Question: I have a solution that I am using for a build task of TFS 2010 (build server).
Most projects are fine to end up in the same location, only difference is some dynamically loaded plugins, which should be in a /Plugins subfolder relative to the other assemblies.
1) I have tried a few things, like modifying my DefaultTemplate.xaml, only to find out, that (since I only specified the .sln file) I cannot distinguish the output path on a per-project level. (In the workflow, there is a "For Each Project in BuildSettings.ProjectsToBuild" with a serverBuildProjectItem variable - this is only called once though with the .sln file as my project.) So this does not work to distinguish on a per-project basis.

2) One more thing I tried was to specify the OutputPath as found somewhere as a solution.
'''
<OutputPath Condition=" '$(CommonOutputPath)'=='' ">../myOutDir/Plugins/</OutputPath>
<OutputPath Condition=" '$(CommonOutputPath)'!='' ">$(CommonOutputPath)Plugins\</OutputPath>
'''
This leaves all assemblies in the same folder for the server build as well and thus does not work.
3) I started creating a post-build event to manually copy the files to the correct location, but so far failed to distinguish the server-case from the local case. (This here does not work.)
'''
<PropertyGroup Condition=" ' $(TeamBuildConstants) ' == ' '>
<PostBuildEvent>mkdir $(SolutionDir)..\out\$(OutDir)plugins
copy $(TargetPath) $(SolutionDir)..\out\$(OutDir)plugins
</PropertyGroup>
<PropertyGroup Condition=" ' $(TeamBuildConstants) ' == '_TEAM_BUILD_ '>
echo figure out some copying for this once the condition gets hit..
<PostBuildEvent></PostBuildEvent>
</PropertyGroup>
'''
How can I change either the project files or configure the build workflow to have this work? (Should then work locally as well as for server builds.)
What I want:
Have all standard assemblies in same folder, have all plugin-projects in ./Plugins/ subfolder? (Locally, relative to project file (default?), tfs-build relative to specified drop location)
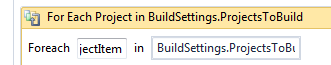
Answer: From 2010 with the introduction of workflow based tfs builds there is strong distinction betwean them and msbuild - compile your projects and their content with msbuild, assemble the deplopyment package with workflow.
Since you state that this should run localy, meaning plugins are required for your compilation to succeed/projects to work, hence they should be handled on solution level.
There is several aproaches you can use
-
Build in tfs (outside VS)
'<PostBuildEvent> IF NOT "$(BuildingInsideVisualStudio)" == "true" ( YourActions ) </PostBuildEvent>'
Discussion about it:<URL>
-